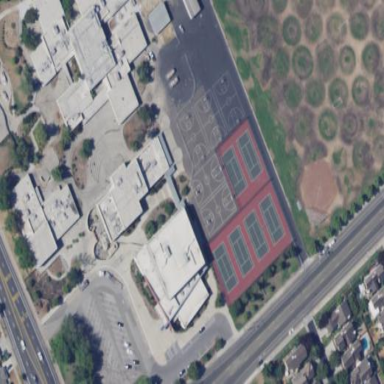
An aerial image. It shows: Schoolyard with asphalt surface.